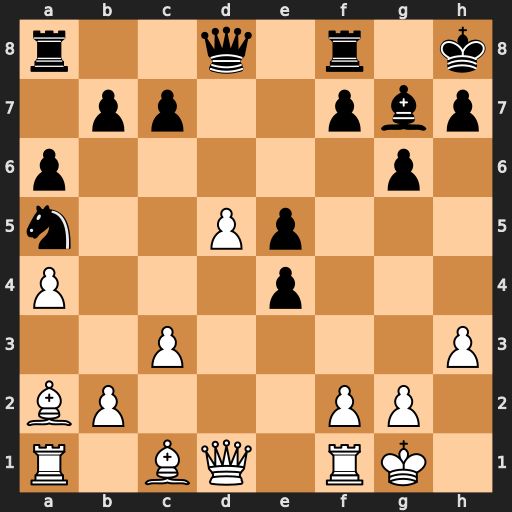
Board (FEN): r2q1r1k/1pp2pbp/p5p1/n2Pp3/P3p3/2P4P/BP3PP1/R1BQ1RK1
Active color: w
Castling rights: -
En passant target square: -
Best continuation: b4 Nc4 Bxc4